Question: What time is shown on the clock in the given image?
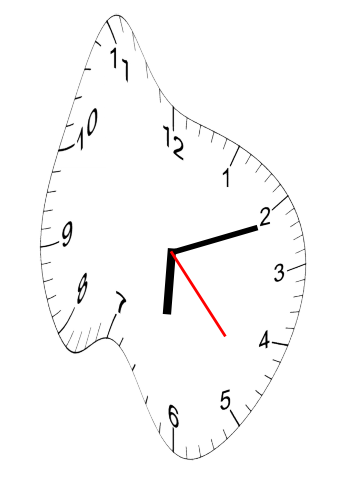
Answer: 06:11:23